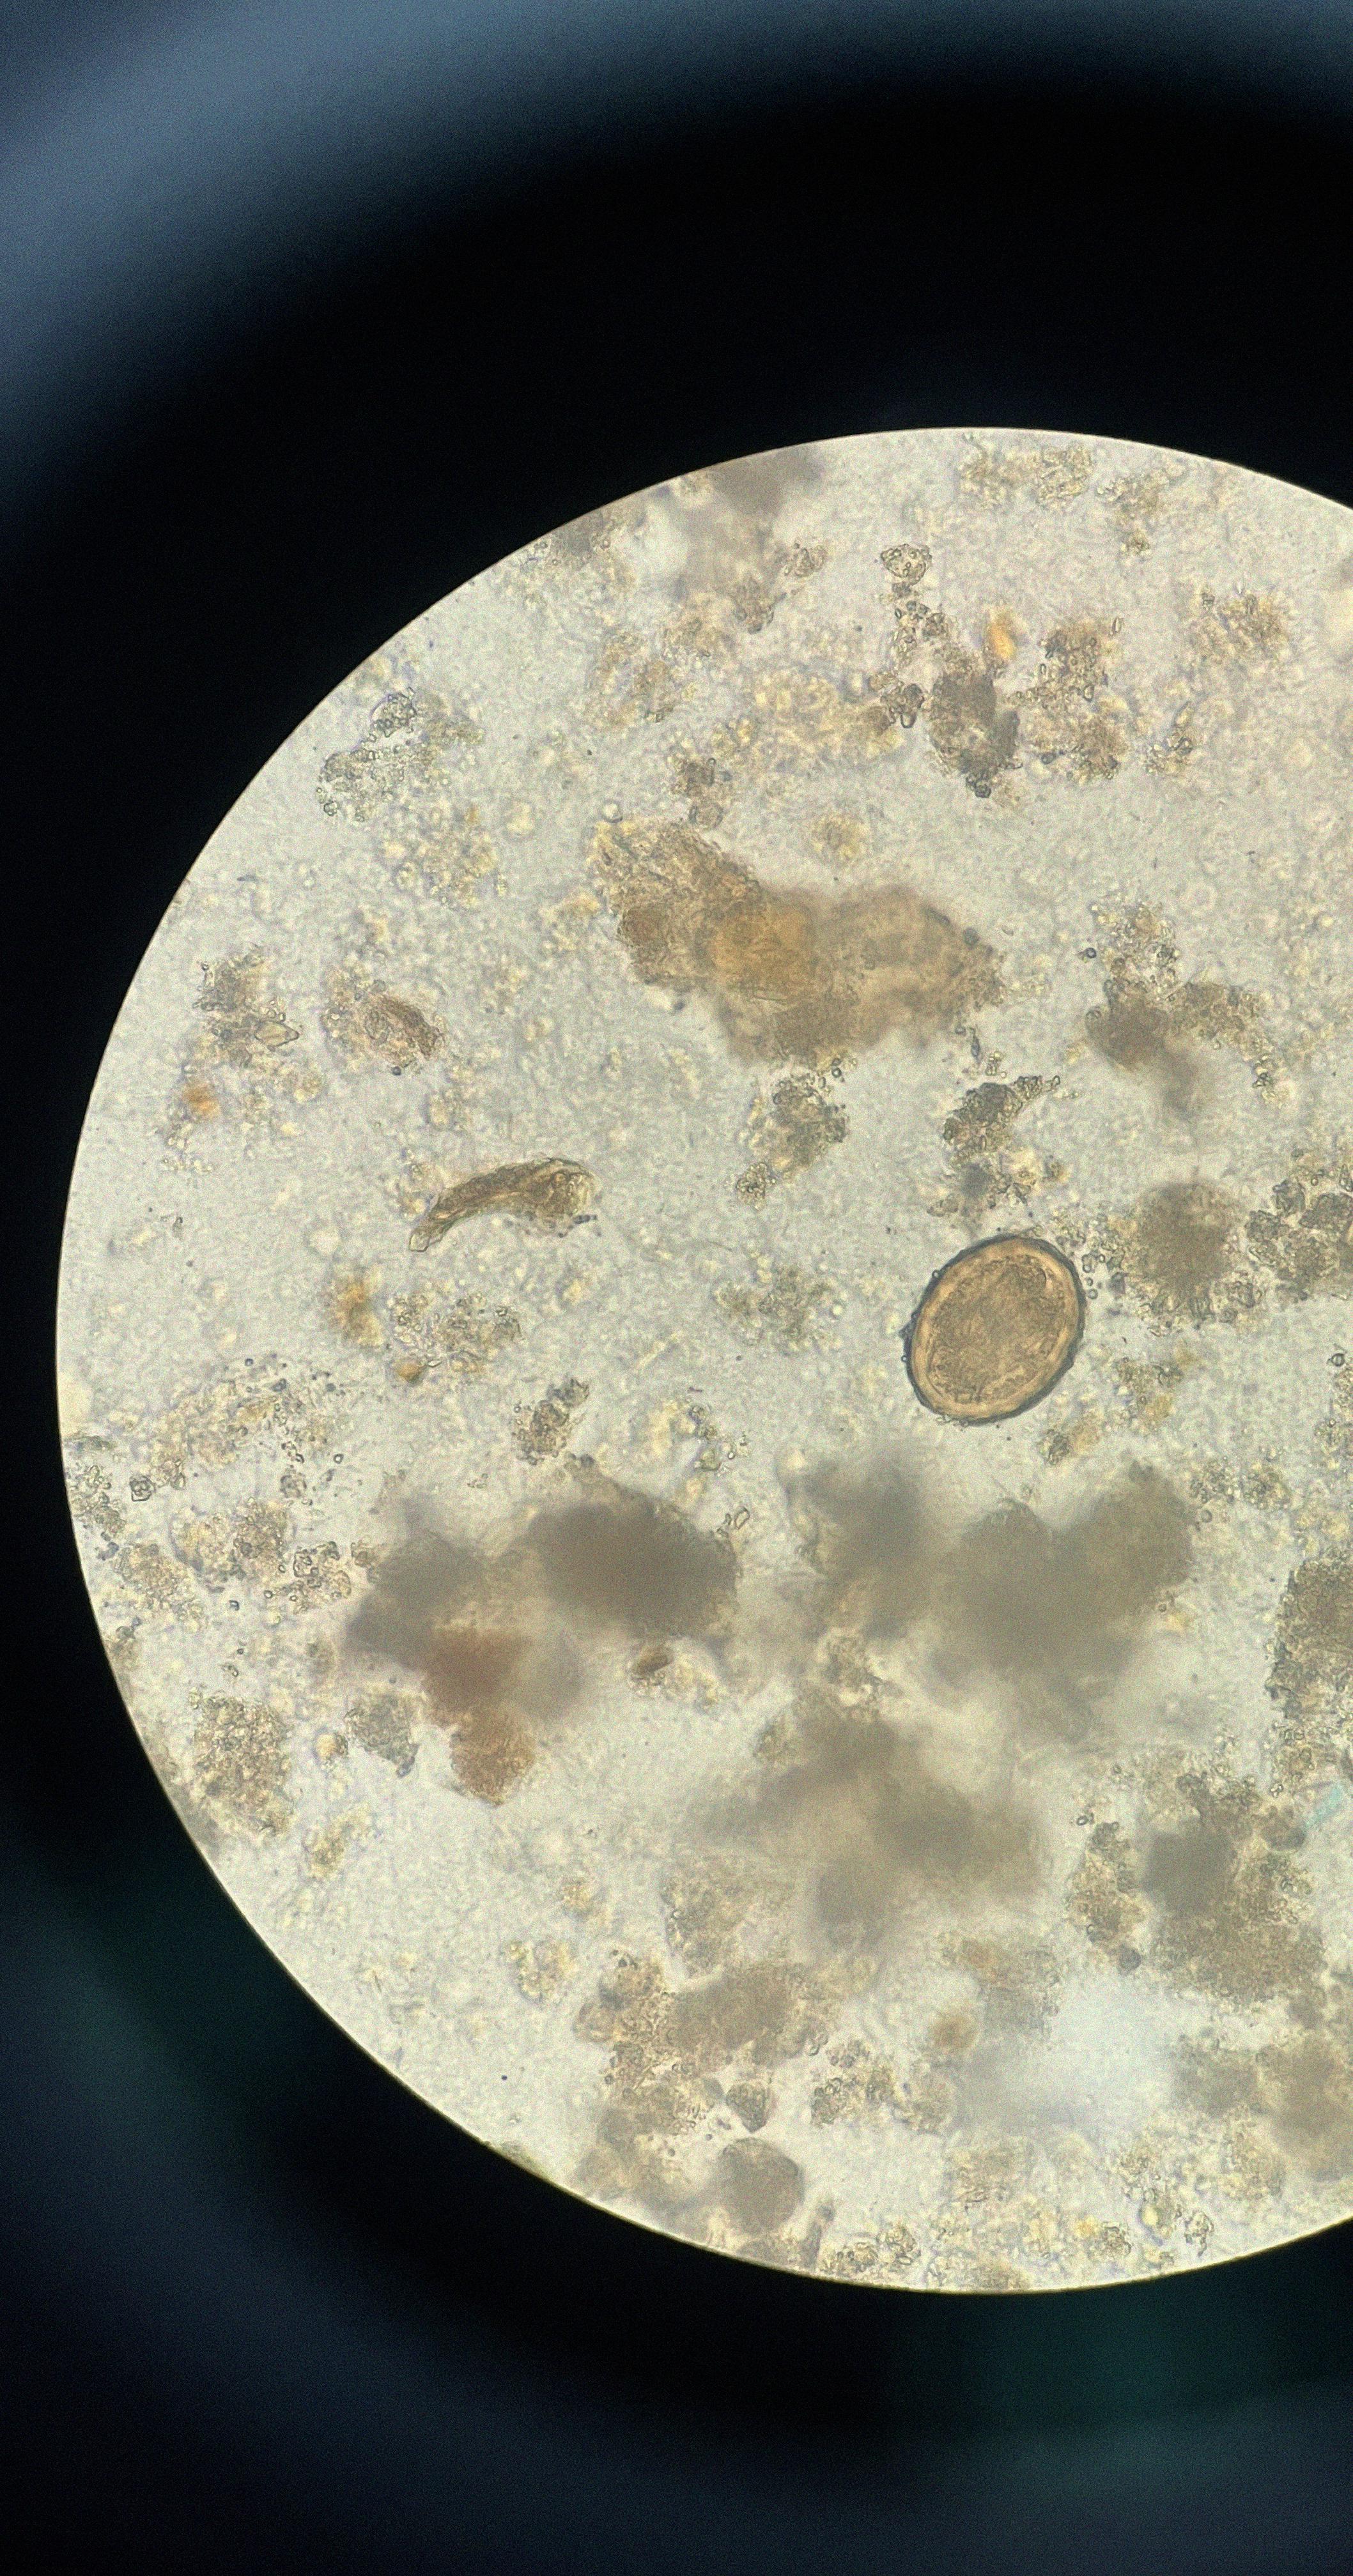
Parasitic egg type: Ascaris lumbricoides